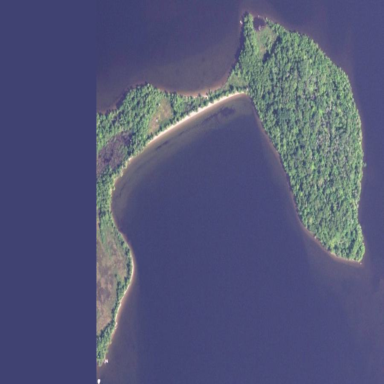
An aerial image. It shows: Islet surrounded by woodland.